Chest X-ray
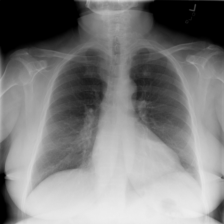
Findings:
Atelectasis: negative
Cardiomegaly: negative
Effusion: negative
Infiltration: negative
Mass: negative
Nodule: negative
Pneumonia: negative
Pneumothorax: negative
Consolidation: negative
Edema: negative
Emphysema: negative
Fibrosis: negative
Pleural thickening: negative
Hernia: negative